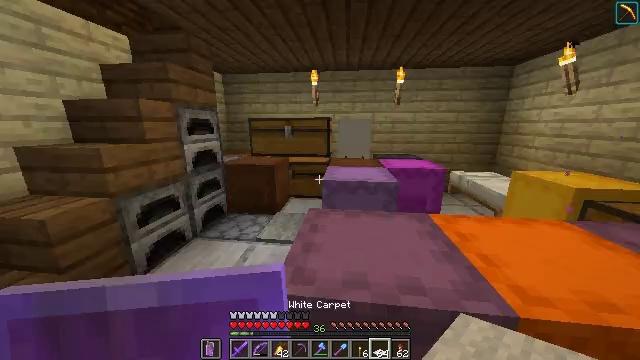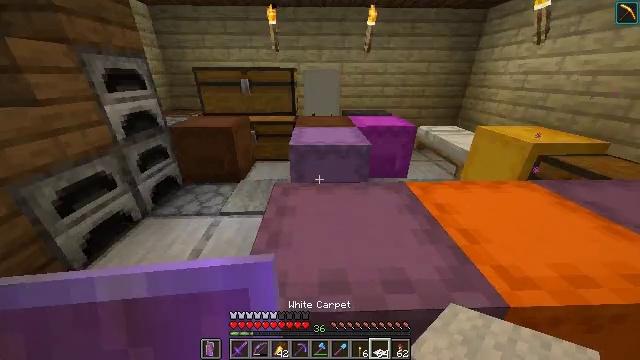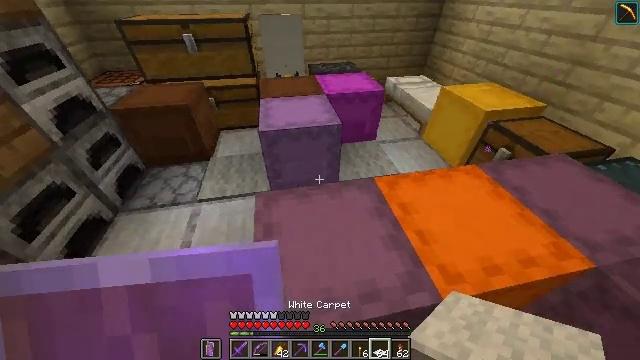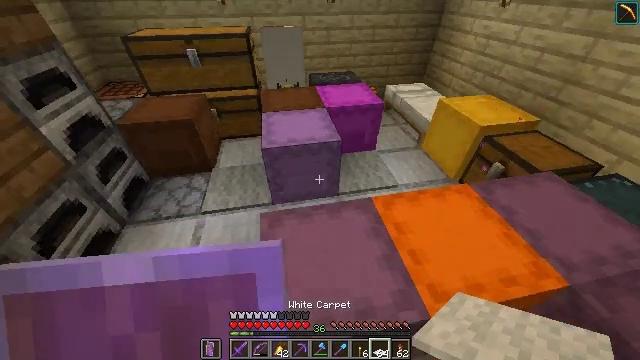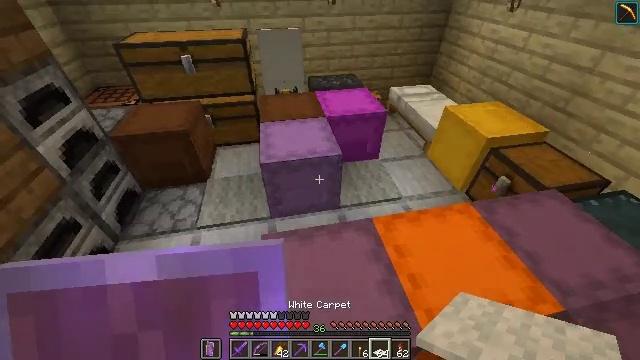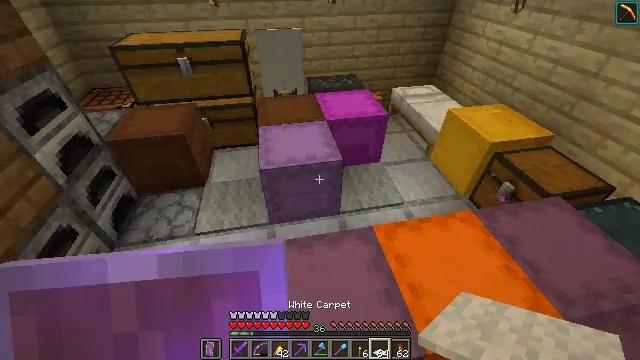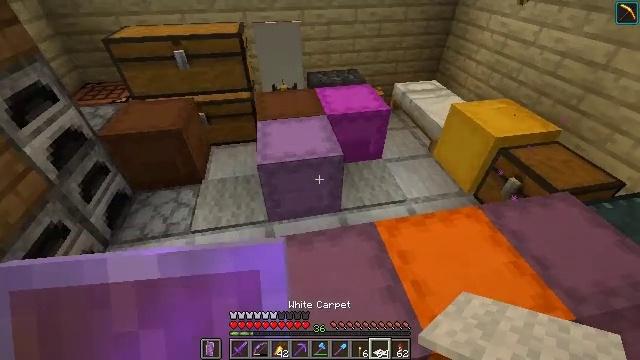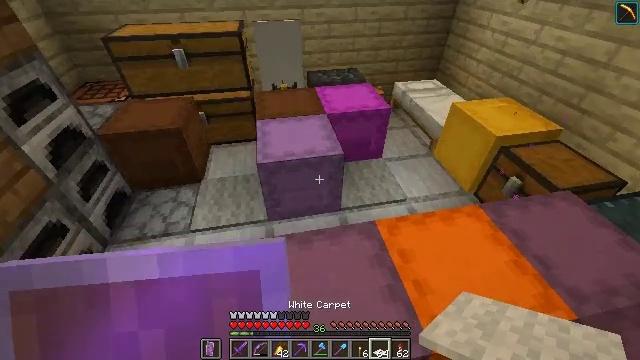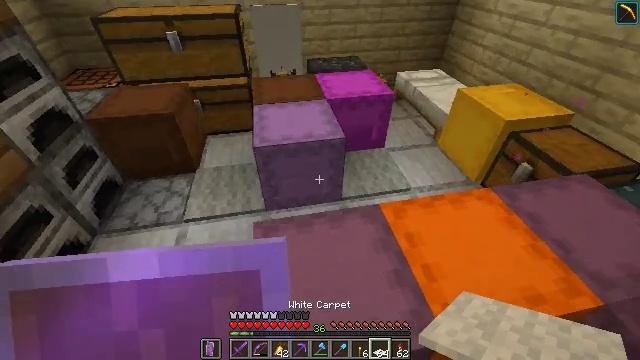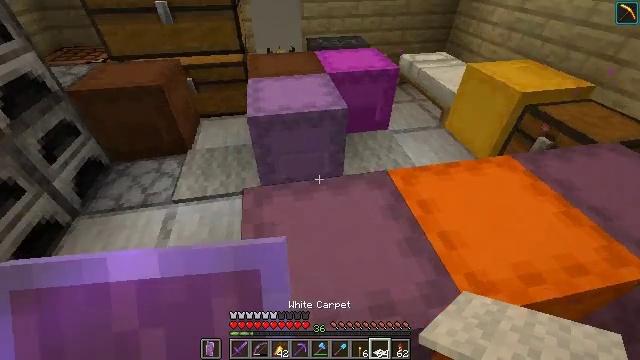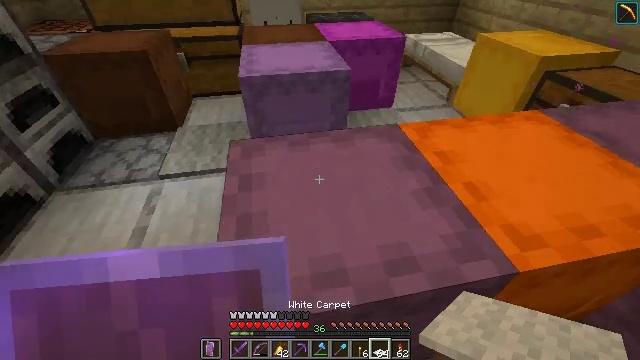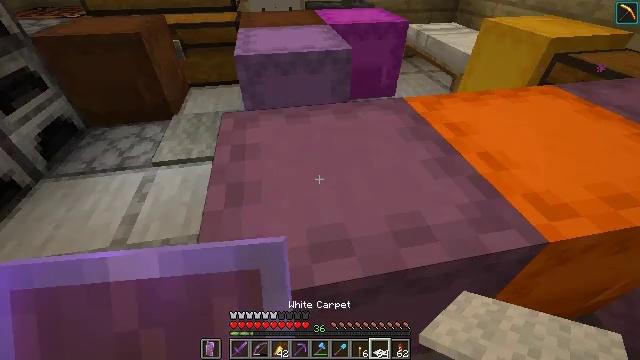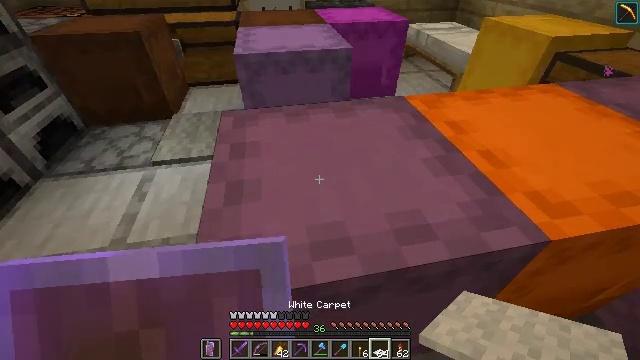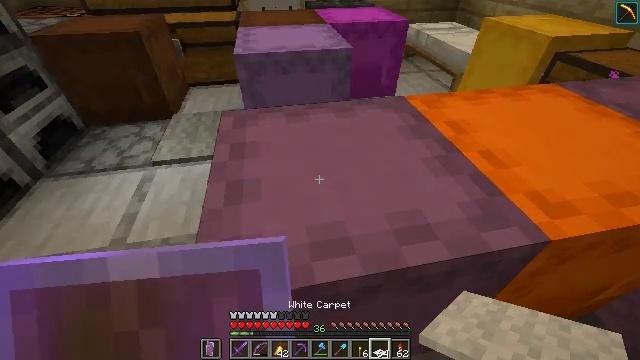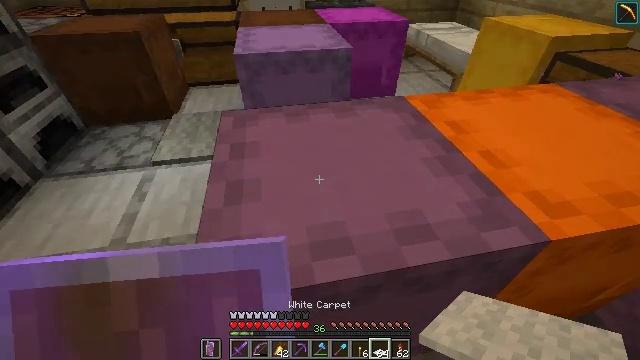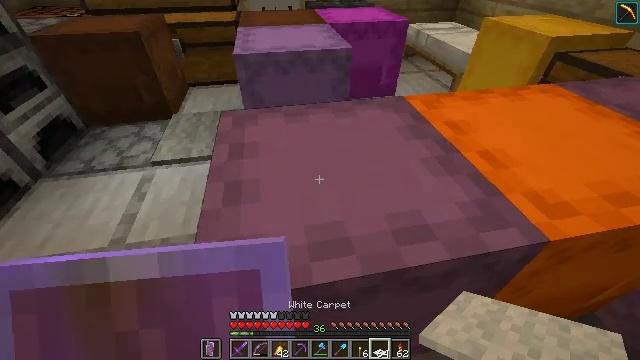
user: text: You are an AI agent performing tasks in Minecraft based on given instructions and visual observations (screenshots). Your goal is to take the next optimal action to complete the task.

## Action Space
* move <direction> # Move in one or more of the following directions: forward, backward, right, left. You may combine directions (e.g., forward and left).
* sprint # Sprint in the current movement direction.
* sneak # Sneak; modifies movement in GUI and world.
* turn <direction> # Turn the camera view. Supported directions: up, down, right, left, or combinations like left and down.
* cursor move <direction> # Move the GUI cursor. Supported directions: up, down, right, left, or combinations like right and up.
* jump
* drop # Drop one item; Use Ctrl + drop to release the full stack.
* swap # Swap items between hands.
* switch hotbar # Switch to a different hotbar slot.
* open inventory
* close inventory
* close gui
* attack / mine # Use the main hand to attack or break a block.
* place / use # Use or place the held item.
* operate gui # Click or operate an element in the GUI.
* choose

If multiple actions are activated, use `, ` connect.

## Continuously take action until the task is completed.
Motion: motion action
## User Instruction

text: Break the shulker box to collect it.
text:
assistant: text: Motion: move forward, sprint, jump
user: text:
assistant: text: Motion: move forward, sprint, turn right and down, jump
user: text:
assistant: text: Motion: no_op
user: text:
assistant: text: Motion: no_op
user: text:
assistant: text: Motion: no_op
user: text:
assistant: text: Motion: no_op
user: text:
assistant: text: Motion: no_op
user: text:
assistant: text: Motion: no_op
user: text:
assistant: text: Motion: no_op
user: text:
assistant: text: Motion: no_op
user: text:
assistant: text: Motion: no_op
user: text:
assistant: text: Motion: no_op
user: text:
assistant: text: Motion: no_op
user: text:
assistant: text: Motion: no_op
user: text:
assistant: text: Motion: move forward
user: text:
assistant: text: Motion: move forward
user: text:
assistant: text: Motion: move forward
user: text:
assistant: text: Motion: move forward
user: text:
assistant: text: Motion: move forward
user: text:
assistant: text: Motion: move forward, jump
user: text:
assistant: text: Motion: move forward, jump
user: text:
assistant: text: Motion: move forward, jump
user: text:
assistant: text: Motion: move forward, jump
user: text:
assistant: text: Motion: move forward
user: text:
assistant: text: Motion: move forward
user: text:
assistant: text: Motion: move forward, turn right and up
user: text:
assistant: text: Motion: move forward, turn left and up
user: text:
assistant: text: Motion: move forward, turn left
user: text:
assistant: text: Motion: move forward
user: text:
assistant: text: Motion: no_op